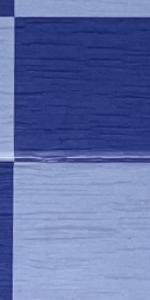
Label: Empty